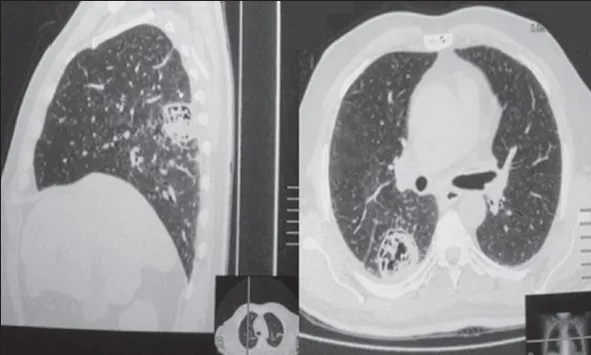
CT scan of the chest showing a cavity in the upper segment of the right lower lobe with lamellar internal echoes.
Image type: radiology (ct)